Question: # Task
Given a set with = multipolylines perform a distance-based spatial join, joining polylines with distance < . The distance between two multipolylines and ist defined as the smallest distance between two points and .
# Example
Given the following set of three polylines, and should be joined.

# Simple solution
The trivial solution checks for every point if the distance of any other point is smaller than and joins with the multipolyline containing if the criterion is fulfilled.
# Problem
The simple solution is very slow for large .
# Idea
Build some kind of index to accelerate the spatial join.
# Question
What is the best way to index for this task.
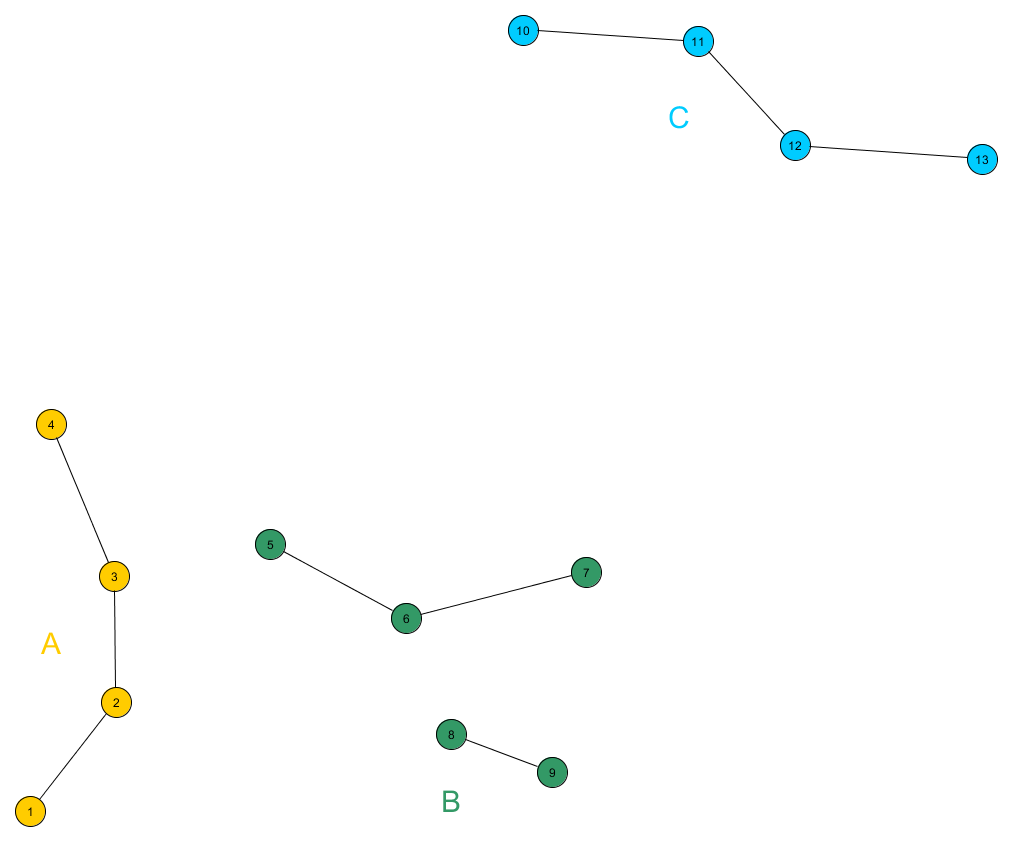
Answer: Fixed-radius near-neighbor searches are readily accelerated with a <URL>.
For every node, you will efficiently find all other nodes that are within distance of it, reducing the search time from O(N + K) to about O(Log(N) + K).
Unfortunately, once you have determined that B should be joined to A, you cannot eliminate B from further consideration as this would involve removing all nodes of B from the tree, probably a costly operation.
An alternative solution is by gridding: overlay a square grid on the nodes in such a way that every tile contains a few of them.
When you consider some polyline, start from the tiles that contain it and perform successive dilations until you exceed the size . The tiles in the dilation will tell you what other nodes are close enough.
UPDATE:
You can consider raster-scan the map at a suitable resolution (pixel size = ), using the Bresenham algorithm, every polyline in its own color. You will have to draw with a line thickness of 2 pixels because points in neighboring pixels will be close neighbors. Report all color collisions.
Actually this is a reformulation of the gridding approach. If you can't afford storing the whole map or if this is inefficient due to sparsity, you can consider representing the map as a quadtree. This will trade space for lookup time.